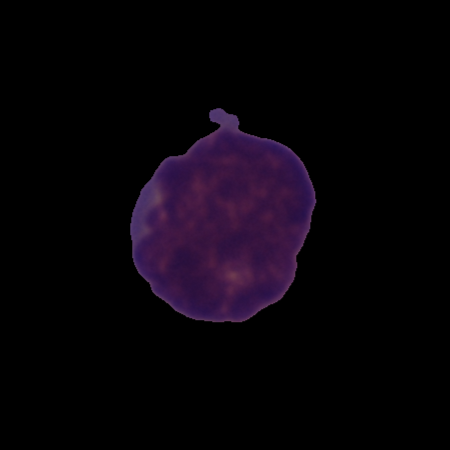
Label: cancer